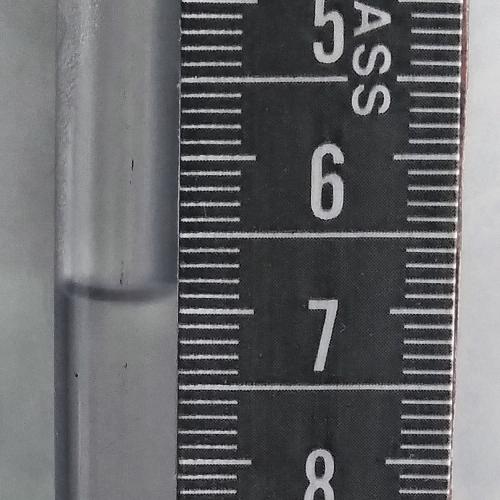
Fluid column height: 6.9 cm